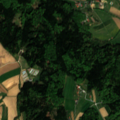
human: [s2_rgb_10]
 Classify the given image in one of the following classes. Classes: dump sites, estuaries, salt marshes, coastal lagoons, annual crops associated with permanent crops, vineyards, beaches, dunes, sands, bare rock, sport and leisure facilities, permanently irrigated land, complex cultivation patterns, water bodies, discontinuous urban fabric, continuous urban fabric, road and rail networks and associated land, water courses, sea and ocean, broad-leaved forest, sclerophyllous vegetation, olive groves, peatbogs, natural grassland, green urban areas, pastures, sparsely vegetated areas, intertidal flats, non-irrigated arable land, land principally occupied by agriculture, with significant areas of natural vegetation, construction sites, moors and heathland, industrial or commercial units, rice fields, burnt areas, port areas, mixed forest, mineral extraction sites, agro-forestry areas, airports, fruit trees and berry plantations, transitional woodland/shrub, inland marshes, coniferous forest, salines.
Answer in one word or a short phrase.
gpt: non-irrigated arable land, complex cultivation patterns, broad-leaved forest